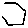
Label: hexagon